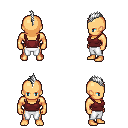
a pixel art fantasy rpg character, male body template, human, tanned skin, maroon pirate shirt, white pants, white mohawk hairstyle, four views (front, back, left, right), 2x2 character sprite sheet, small pixel art, hard edges, no anti-aliasing